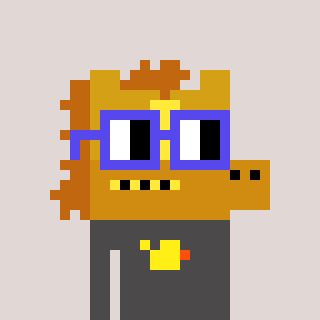
a pixel art character with square blue glasses, a yellow horse-shaped head and a grayscale-colored body on a warm background